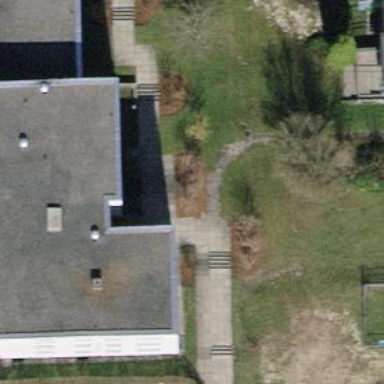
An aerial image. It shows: Set of steps on the road with adjacent ramp.